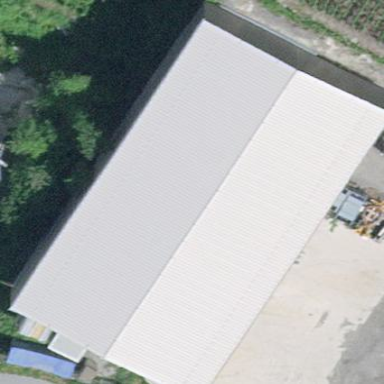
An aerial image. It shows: Commercial building.